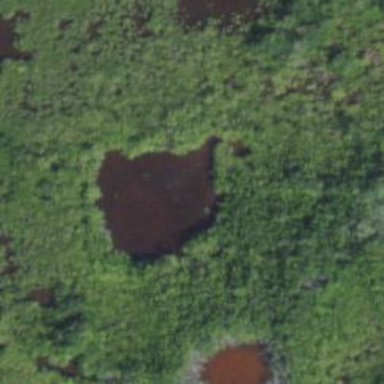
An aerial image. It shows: Serene pond surrounded by nature.